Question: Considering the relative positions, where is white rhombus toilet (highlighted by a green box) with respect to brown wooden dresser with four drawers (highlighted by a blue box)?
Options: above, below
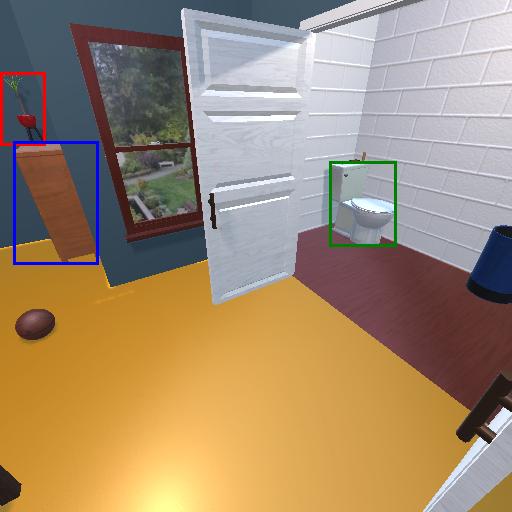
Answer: above